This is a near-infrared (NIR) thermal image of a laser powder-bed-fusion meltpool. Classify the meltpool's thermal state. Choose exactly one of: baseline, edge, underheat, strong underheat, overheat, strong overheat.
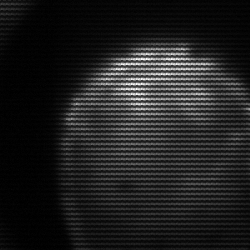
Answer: edge